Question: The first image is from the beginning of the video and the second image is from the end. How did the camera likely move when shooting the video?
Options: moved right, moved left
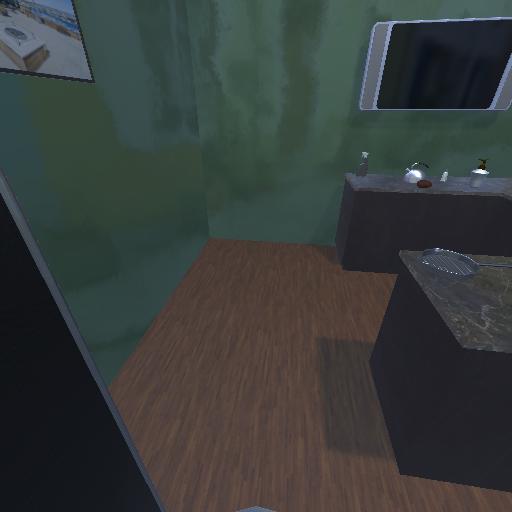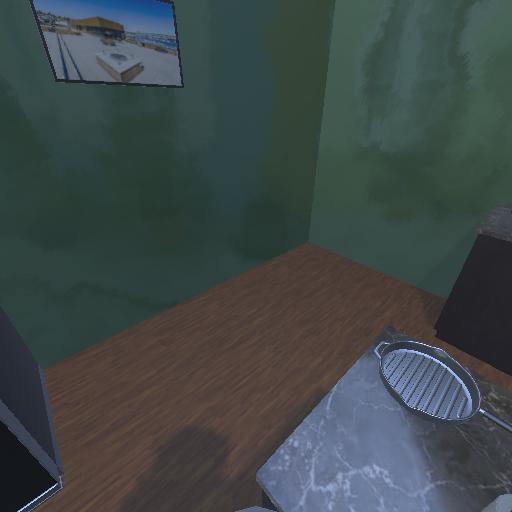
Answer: moved right